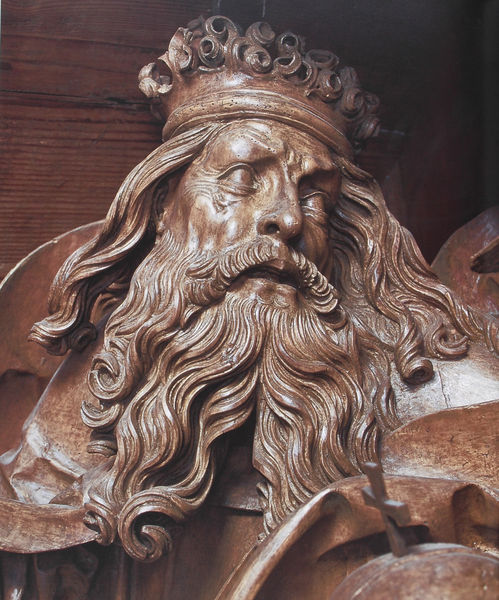
Titel: Marienaltar, Mittelschrein, Haupt Gottvaters (Detail)
Künstler: Meister von Mauer
Standort: Mauer bei Melk
Institution: St. Maria am grünen Anger
Schlagwörter: gott, kopf, mann, schatten, umhang, wasser, weiß, ausschnitt, braun, haar, hell, holz, hut, licht, mund, nase, ohr, schwarz, stirn, tür, blick, alt, bart, schnurrbart, wand, augen, barock, bibel, falten, gesicht, haupt, kragen, stein, stirnband, tod, vollbart, bild, kirche, figur, haare, lange haare, vater, gotik, krone, locke, locken, traurig, skulptur, statue, holzschnitt, wangen, haarband, angst, krieg, könig, detail, bronze, plastik, wange, lider, tor, foto, fotografie, moses, kreuz, kupfer, panik, stirnfalten, herrscher, altar, schnitzerei, fragment, maserung, halboffen, gotisch, kanzel, teufel, zeus, chor, heiliger, stoß, zorn, biblisch, prophet, sakral, lasur, geschnitzt, gewellt, schnitzwerk, strähnen, nasenflügel, unterwelt, schnitzaltar, ulm, chorgestühl, katholisch, gottvater, mose, eile, lid, kopfband, neptun, riemenschneider, veit, augenbraunen, bildwerk, laokoon, nasenwurzel, platil, veit stos, poseidon, augenhaare